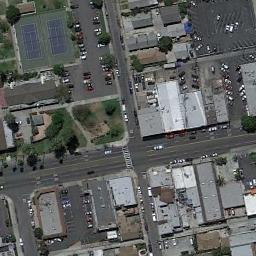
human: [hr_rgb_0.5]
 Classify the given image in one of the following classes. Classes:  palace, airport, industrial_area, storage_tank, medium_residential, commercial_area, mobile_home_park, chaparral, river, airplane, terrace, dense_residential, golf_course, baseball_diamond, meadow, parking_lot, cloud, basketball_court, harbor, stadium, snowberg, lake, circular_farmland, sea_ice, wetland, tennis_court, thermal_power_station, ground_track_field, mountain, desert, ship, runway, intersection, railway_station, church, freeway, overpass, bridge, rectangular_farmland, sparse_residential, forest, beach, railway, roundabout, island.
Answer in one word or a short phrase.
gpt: tennis_court